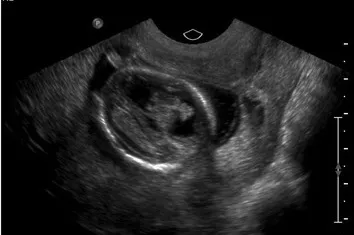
Asymmetrical cerebral ventricles. Dilated right ventricle with prominent, irregular choroid plexus.
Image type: radiology (ultrasound)